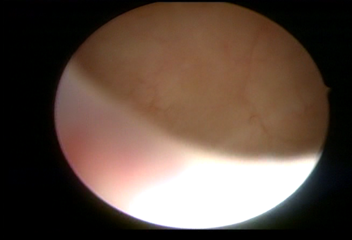
Modality: WLC
Class: Normal mucosa
Bladder cancer association: No